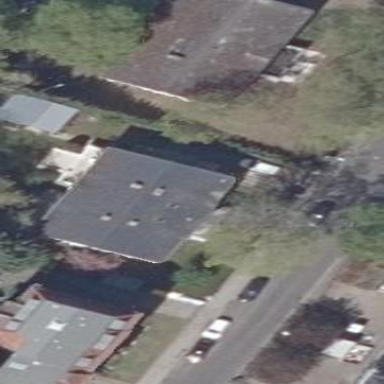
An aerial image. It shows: White house with gabled roof. The roof is black in color.